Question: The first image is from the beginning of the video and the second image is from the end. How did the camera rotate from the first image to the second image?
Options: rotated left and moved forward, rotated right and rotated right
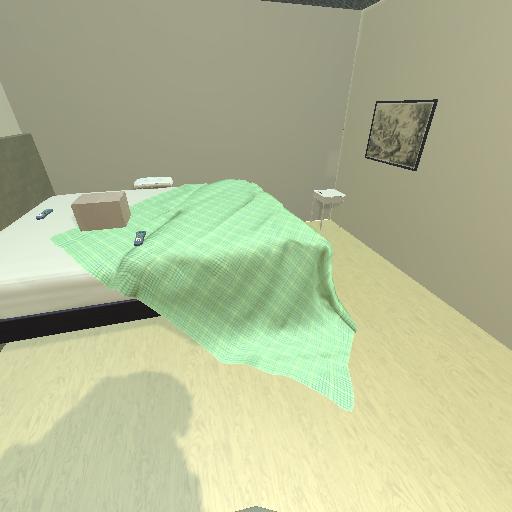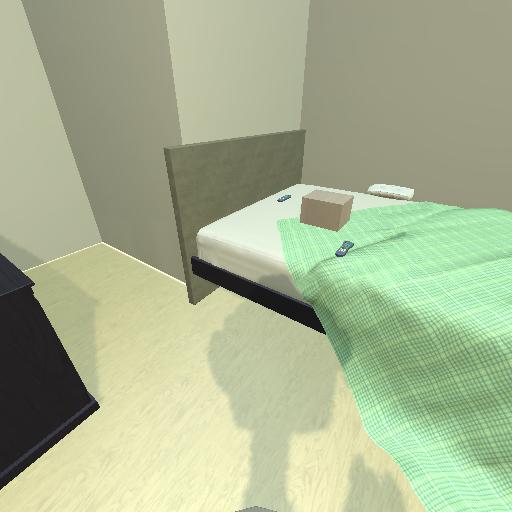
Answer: rotated left and moved forward